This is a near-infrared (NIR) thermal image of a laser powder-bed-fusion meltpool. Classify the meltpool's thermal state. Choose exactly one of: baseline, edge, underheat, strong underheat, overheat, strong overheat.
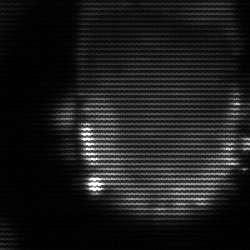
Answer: baseline